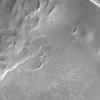
Atmospheric dust classification: not_dusty